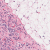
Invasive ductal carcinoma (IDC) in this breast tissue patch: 1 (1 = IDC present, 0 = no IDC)